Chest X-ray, AP view. Patient: 57 years old, sex M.
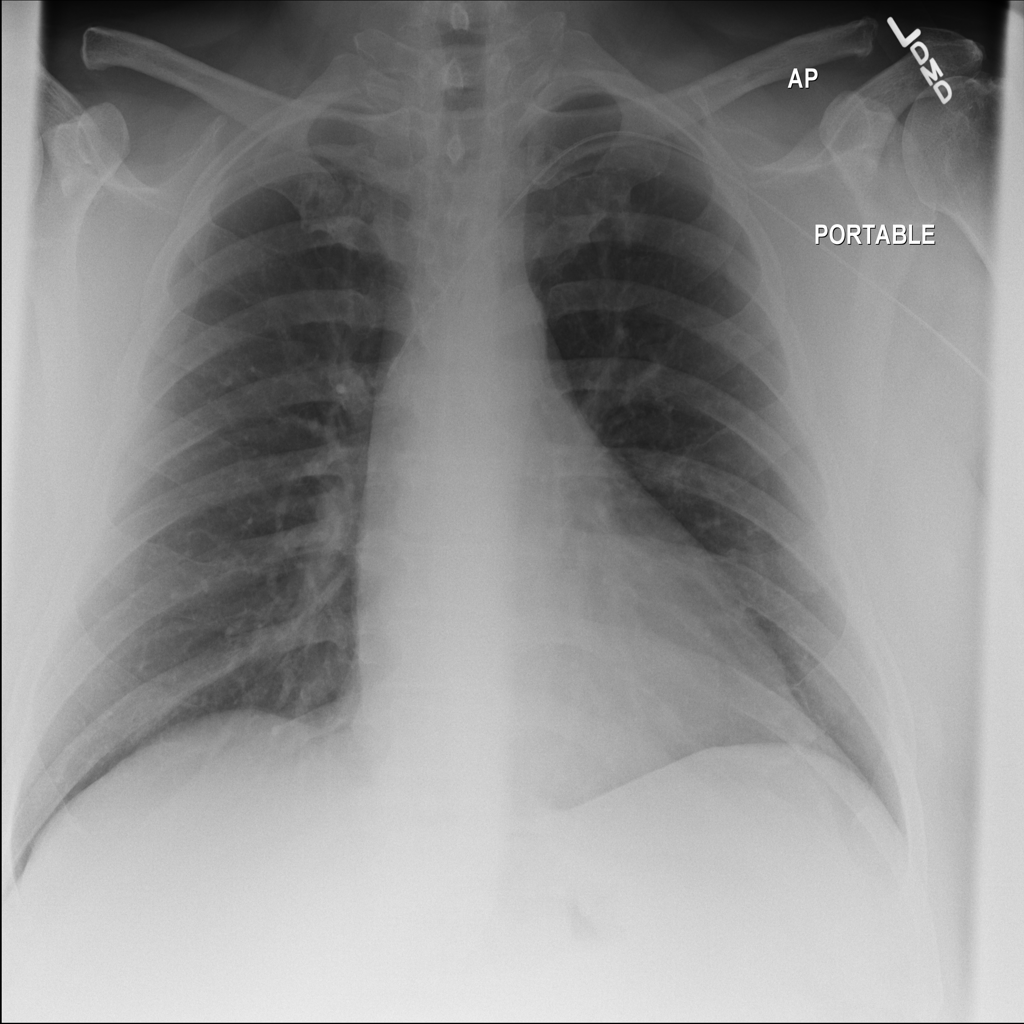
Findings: No Finding